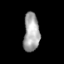
Tissue: skin
Cell type: Fibroblasts
Senescence score: 0.7831
Nuclear area (px): 606
Mean DAPI intensity: 164.198